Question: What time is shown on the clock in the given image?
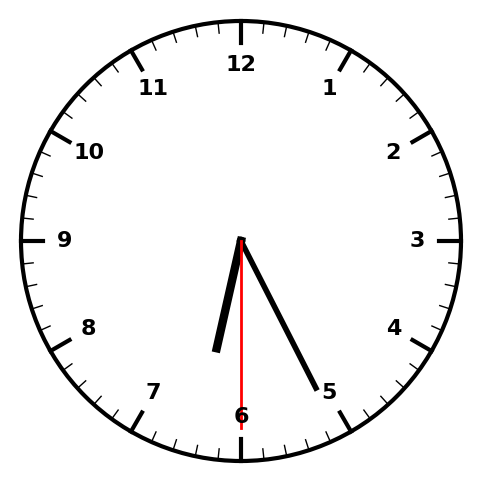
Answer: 06:25:30